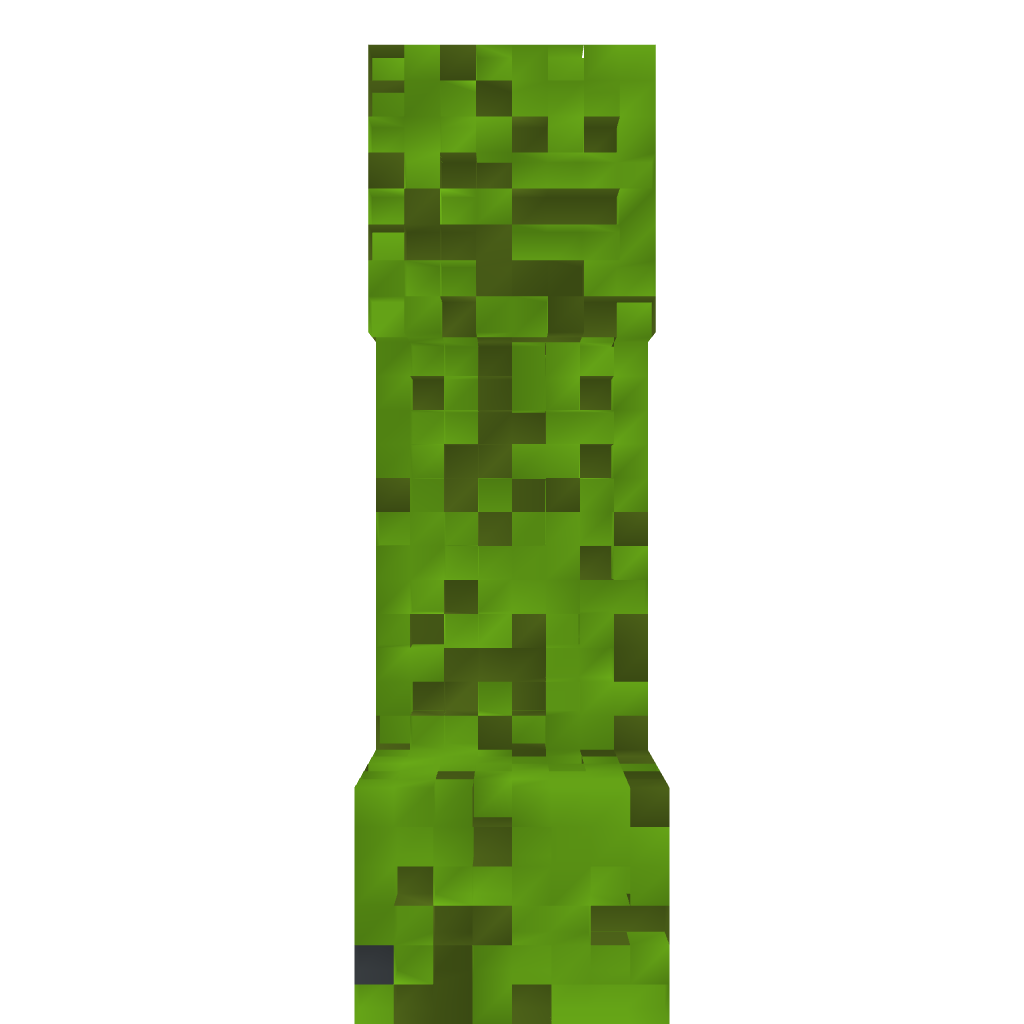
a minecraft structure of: Giant Creeper